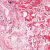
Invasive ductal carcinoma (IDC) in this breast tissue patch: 0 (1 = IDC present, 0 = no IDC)